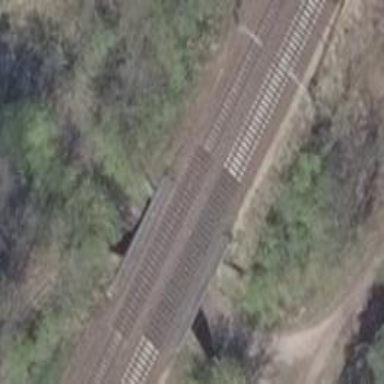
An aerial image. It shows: Bridge over electrified railway with contact lines.